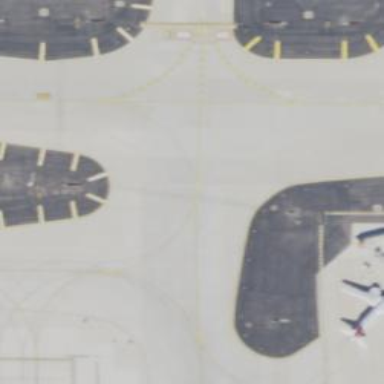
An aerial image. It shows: View of taxiway at the airport.